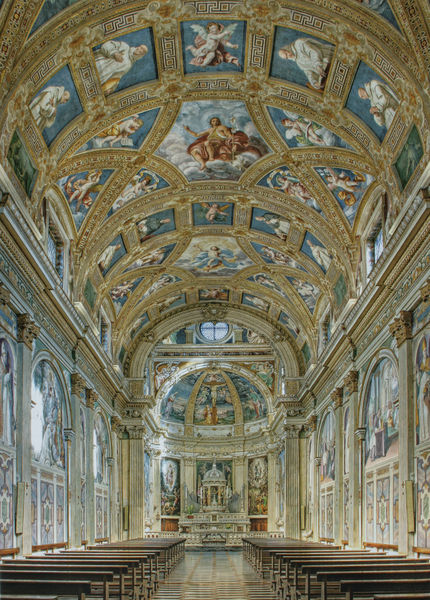
Titel: Ausmalung des Kirchenraumes (Innenansicht)
Künstler: Daniele Crespi
Standort: Mailand
Institution: Certosa di Garegnano
Schlagwörter: blau, gemälde, gott, himmel, wolken, fenster, frankreich, hell, licht, marmor, pfeiler, raum, säule, säulen, blick, schloss, wolke, barock, lang, stein, innenraum, felder, kirche, sonne, boden, gold, decke, innen, rokoko, engel, deutschland, hellblau, spanien, farbig, schiff, ansicht, bogen, italien, perspektive, venedig, stab, bank, pilaster, saal, rundbogen, kuppel, thron, gestühl, wandgemälde, wandmalerei, stuck, halle, foto, bögen, gewölbe, religion, rundfenster, dom, rippen, trohn, zwickel, altar, bänke, kapitelle, kathedrale, langhaus, rom, kapitell, photo, ecken, fries, wandbilder, kirchenschiff, heiligenschein, gesims, kirchenbänke, mittelschiff, christus, jesus, apsis, rundbögen, fresken, gottesdienst, romanik, empfang, florenz, chor, kapelle, mönche, zentrum, deckenfresken, kasetten, kassetten, heilige, deckengemälde, fresko, heilig, putten, korinthisch, illusion, netz, veranstaltung, innenarchitektur, triumphbogen, kirhce, nischen, deckenmalerei, tonnengewölbe, rundbogenfenster, hallenkirche, zonen, tonnendecke, bankreihen, gotteshaus, sitzbänke, sitzreihen, decken, blendbögen, malereien, holzbänke, katholisch, deckenfresko, päpste, sixtinische kapelle, frresken, bemalte decke, innenaufnahme, kirchengestühl, sixtinisch, dom kathedrale